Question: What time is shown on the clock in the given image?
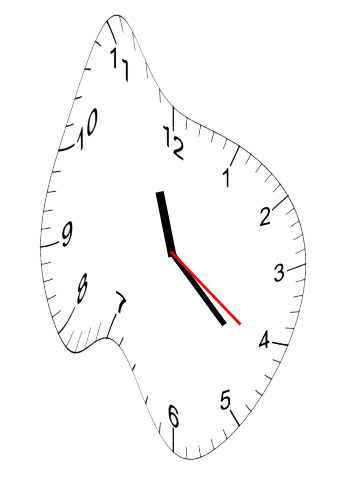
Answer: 11:22:21